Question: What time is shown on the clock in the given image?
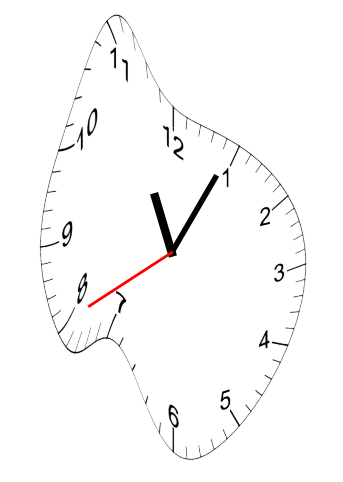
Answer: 11:04:40